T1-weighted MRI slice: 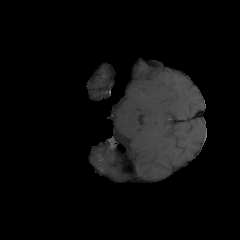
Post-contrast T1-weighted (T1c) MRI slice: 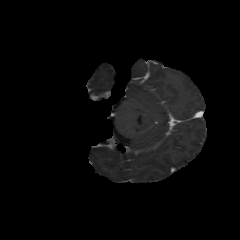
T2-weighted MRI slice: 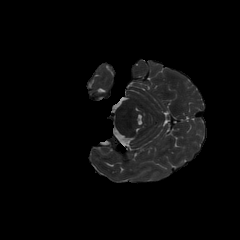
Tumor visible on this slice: no